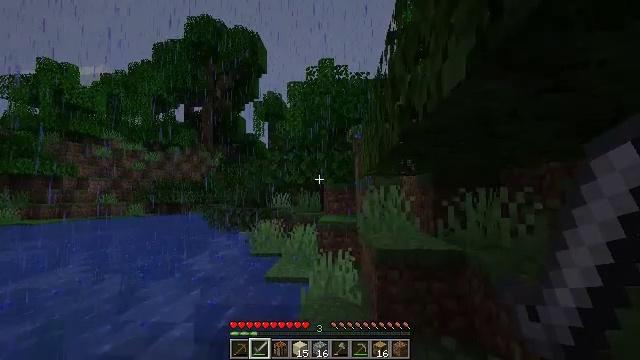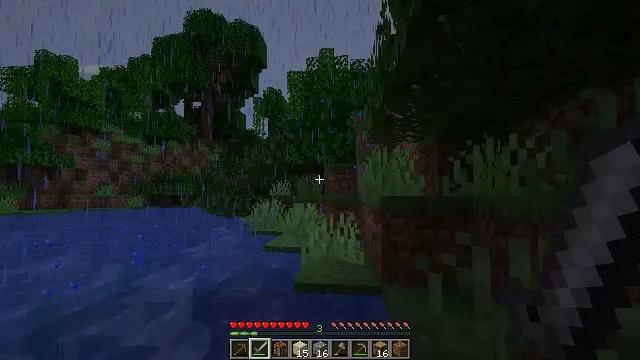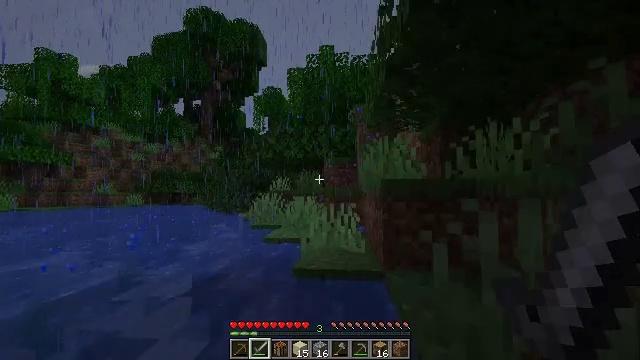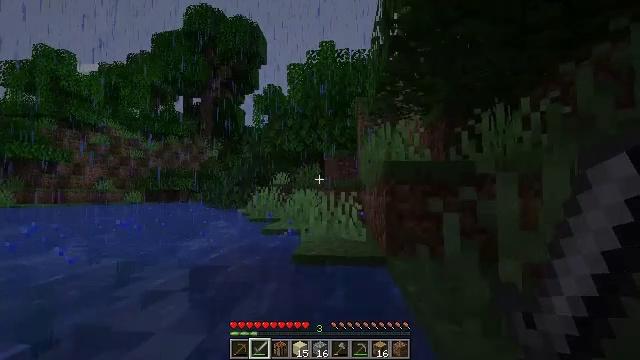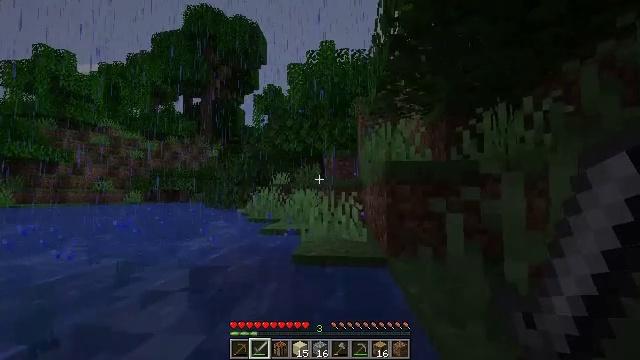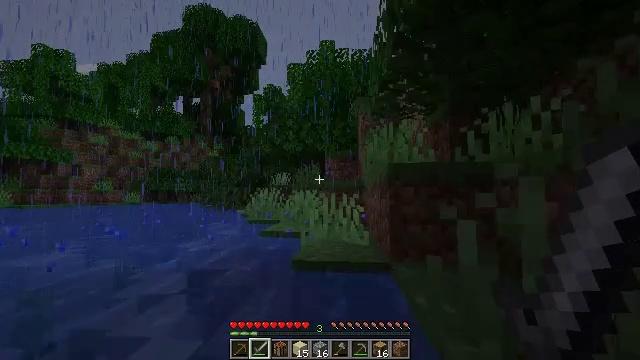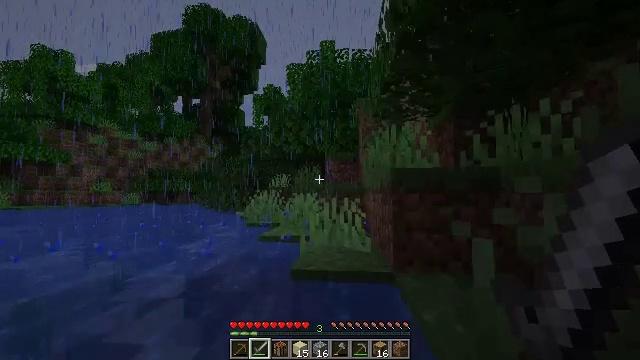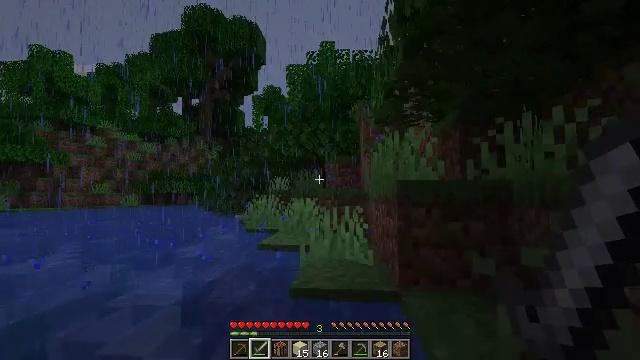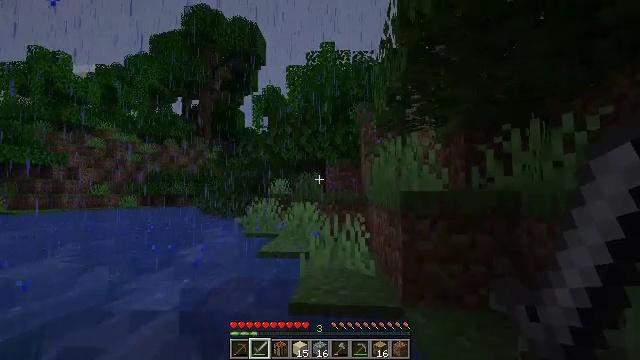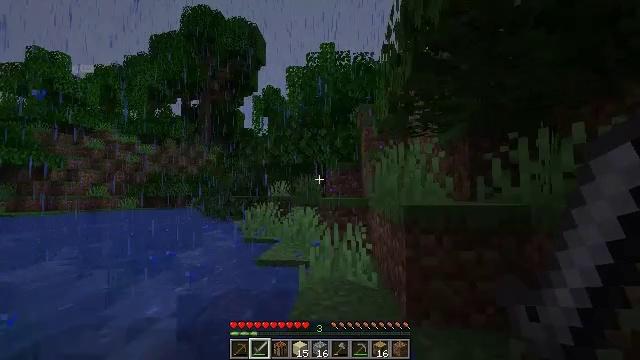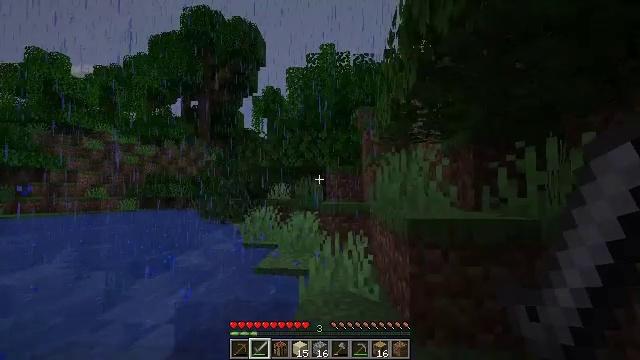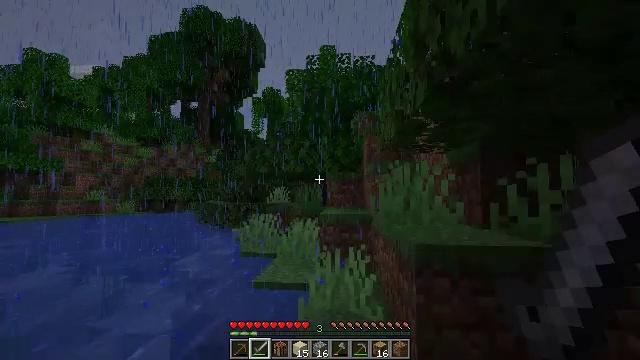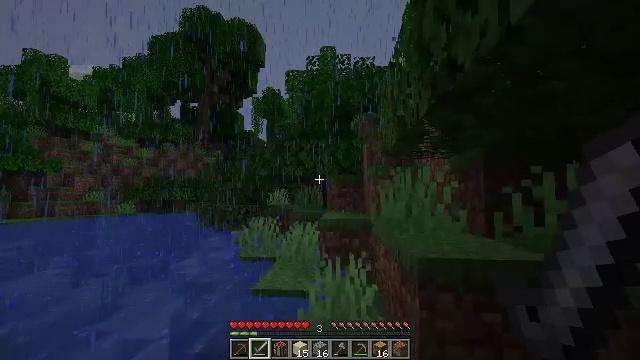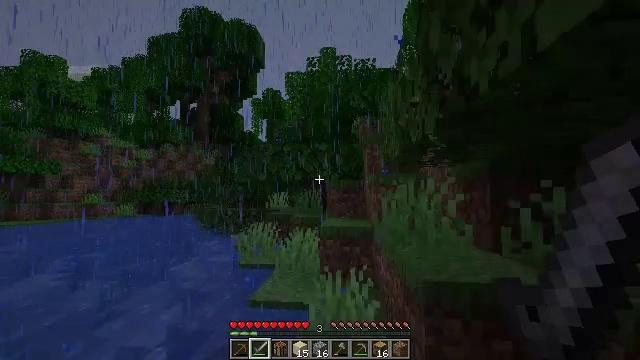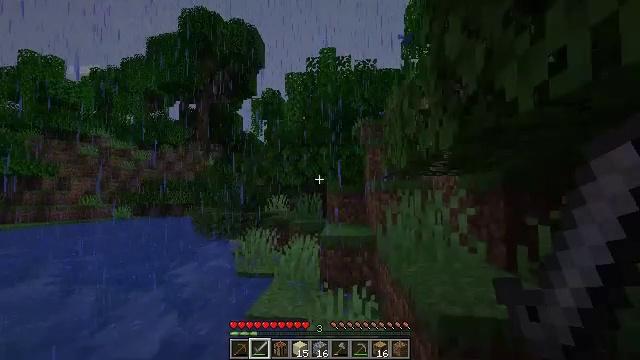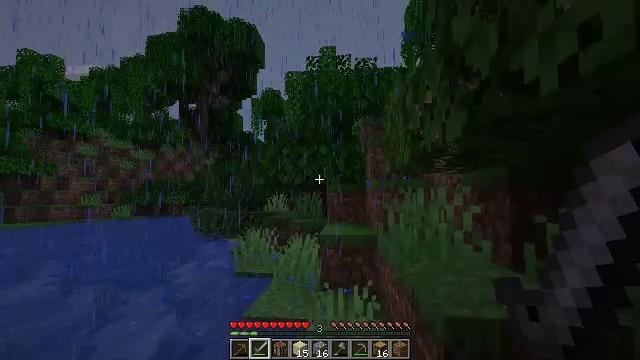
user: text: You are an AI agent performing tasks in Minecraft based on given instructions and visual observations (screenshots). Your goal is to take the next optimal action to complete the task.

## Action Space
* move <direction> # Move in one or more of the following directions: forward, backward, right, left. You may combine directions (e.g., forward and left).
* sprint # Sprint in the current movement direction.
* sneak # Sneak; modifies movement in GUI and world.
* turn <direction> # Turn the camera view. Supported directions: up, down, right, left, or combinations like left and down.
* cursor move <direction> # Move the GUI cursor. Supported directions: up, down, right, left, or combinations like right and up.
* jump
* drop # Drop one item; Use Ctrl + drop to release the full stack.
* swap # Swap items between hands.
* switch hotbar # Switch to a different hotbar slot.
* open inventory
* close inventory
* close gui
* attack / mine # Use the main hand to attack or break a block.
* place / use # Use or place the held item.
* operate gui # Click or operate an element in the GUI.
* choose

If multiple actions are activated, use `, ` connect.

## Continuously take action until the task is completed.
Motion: motion action
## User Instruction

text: Break the vines.
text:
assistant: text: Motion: move forward, jump
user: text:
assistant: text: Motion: move forward, jump
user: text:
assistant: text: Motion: move forward, jump
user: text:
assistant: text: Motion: move forward, jump
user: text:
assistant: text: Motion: move forward, jump
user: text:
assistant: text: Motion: move forward, jump
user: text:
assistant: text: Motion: move forward, jump
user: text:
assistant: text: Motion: move forward, jump
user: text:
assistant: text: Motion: move forward, jump
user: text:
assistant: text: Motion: move forward, jump
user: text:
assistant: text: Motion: move forward, jump
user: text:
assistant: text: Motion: move forward, jump
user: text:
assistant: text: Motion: move forward, jump
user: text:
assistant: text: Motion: move forward, jump
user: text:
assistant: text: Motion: move forward, jump
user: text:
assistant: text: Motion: move forward, jump
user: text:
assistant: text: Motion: move forward, jump
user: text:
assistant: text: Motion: move forward, jump
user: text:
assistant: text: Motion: move forward, jump
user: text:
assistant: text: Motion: move forward, turn right, jump
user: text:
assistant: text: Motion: move forward, jump
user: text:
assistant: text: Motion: move forward, jump
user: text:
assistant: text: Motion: move forward, jump
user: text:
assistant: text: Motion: move forward, jump
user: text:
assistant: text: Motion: move forward, jump
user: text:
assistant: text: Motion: move forward, jump
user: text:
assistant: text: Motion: move forward, jump
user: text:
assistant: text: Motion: move forward, jump
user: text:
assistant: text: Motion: move forward, jump
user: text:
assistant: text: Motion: move forward, jump